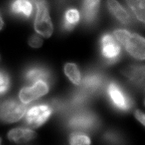
Tissue sample: colon
Magnification: 5.0x
Cell type: T cells
Senescence state: senescent